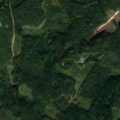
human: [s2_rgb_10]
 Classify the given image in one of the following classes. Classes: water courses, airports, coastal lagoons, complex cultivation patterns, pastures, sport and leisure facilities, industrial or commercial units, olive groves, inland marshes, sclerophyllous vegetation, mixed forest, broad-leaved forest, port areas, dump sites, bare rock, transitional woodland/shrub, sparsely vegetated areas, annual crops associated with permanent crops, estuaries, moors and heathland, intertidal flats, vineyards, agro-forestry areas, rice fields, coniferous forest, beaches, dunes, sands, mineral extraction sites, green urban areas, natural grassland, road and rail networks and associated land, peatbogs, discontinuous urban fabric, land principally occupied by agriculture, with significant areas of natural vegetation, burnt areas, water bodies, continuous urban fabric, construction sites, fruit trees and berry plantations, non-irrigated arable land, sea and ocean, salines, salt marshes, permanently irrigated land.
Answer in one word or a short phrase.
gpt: coniferous forest